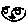
Label: smiley face